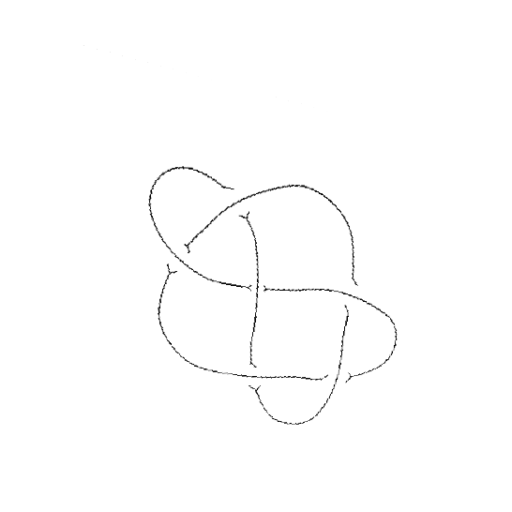
Crossing number: 6